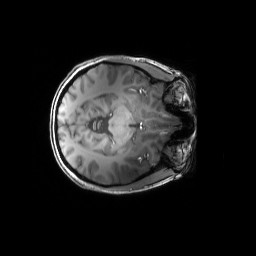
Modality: T1w
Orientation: axial
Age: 30
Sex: female
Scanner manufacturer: siemens
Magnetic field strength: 6.98 T
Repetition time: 2.37 s
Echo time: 0.00231 s